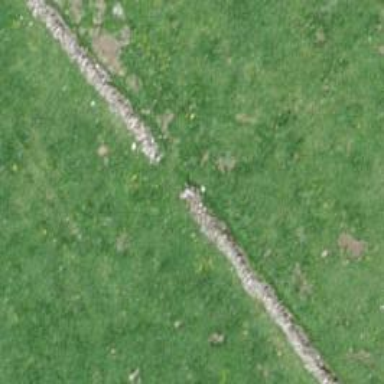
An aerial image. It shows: Wall barrier.